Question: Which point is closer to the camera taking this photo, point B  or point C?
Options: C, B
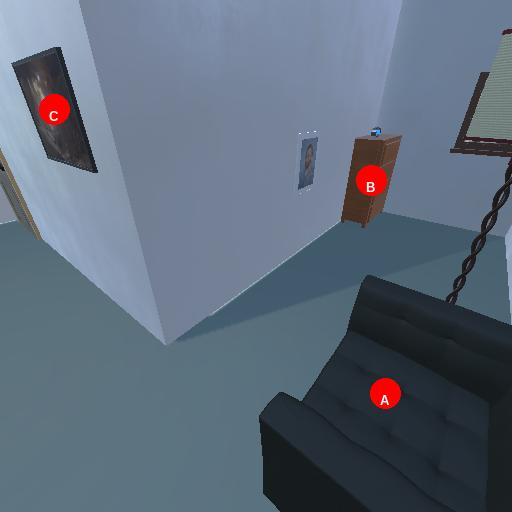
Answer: C